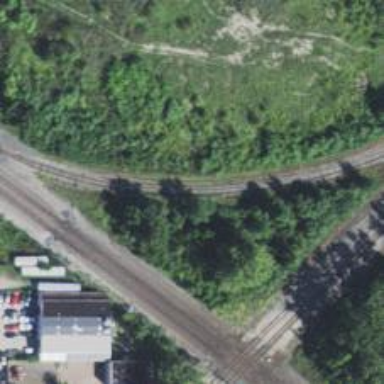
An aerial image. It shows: Railway track.